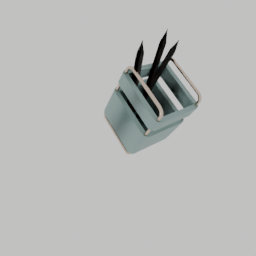
Label: tools